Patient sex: F
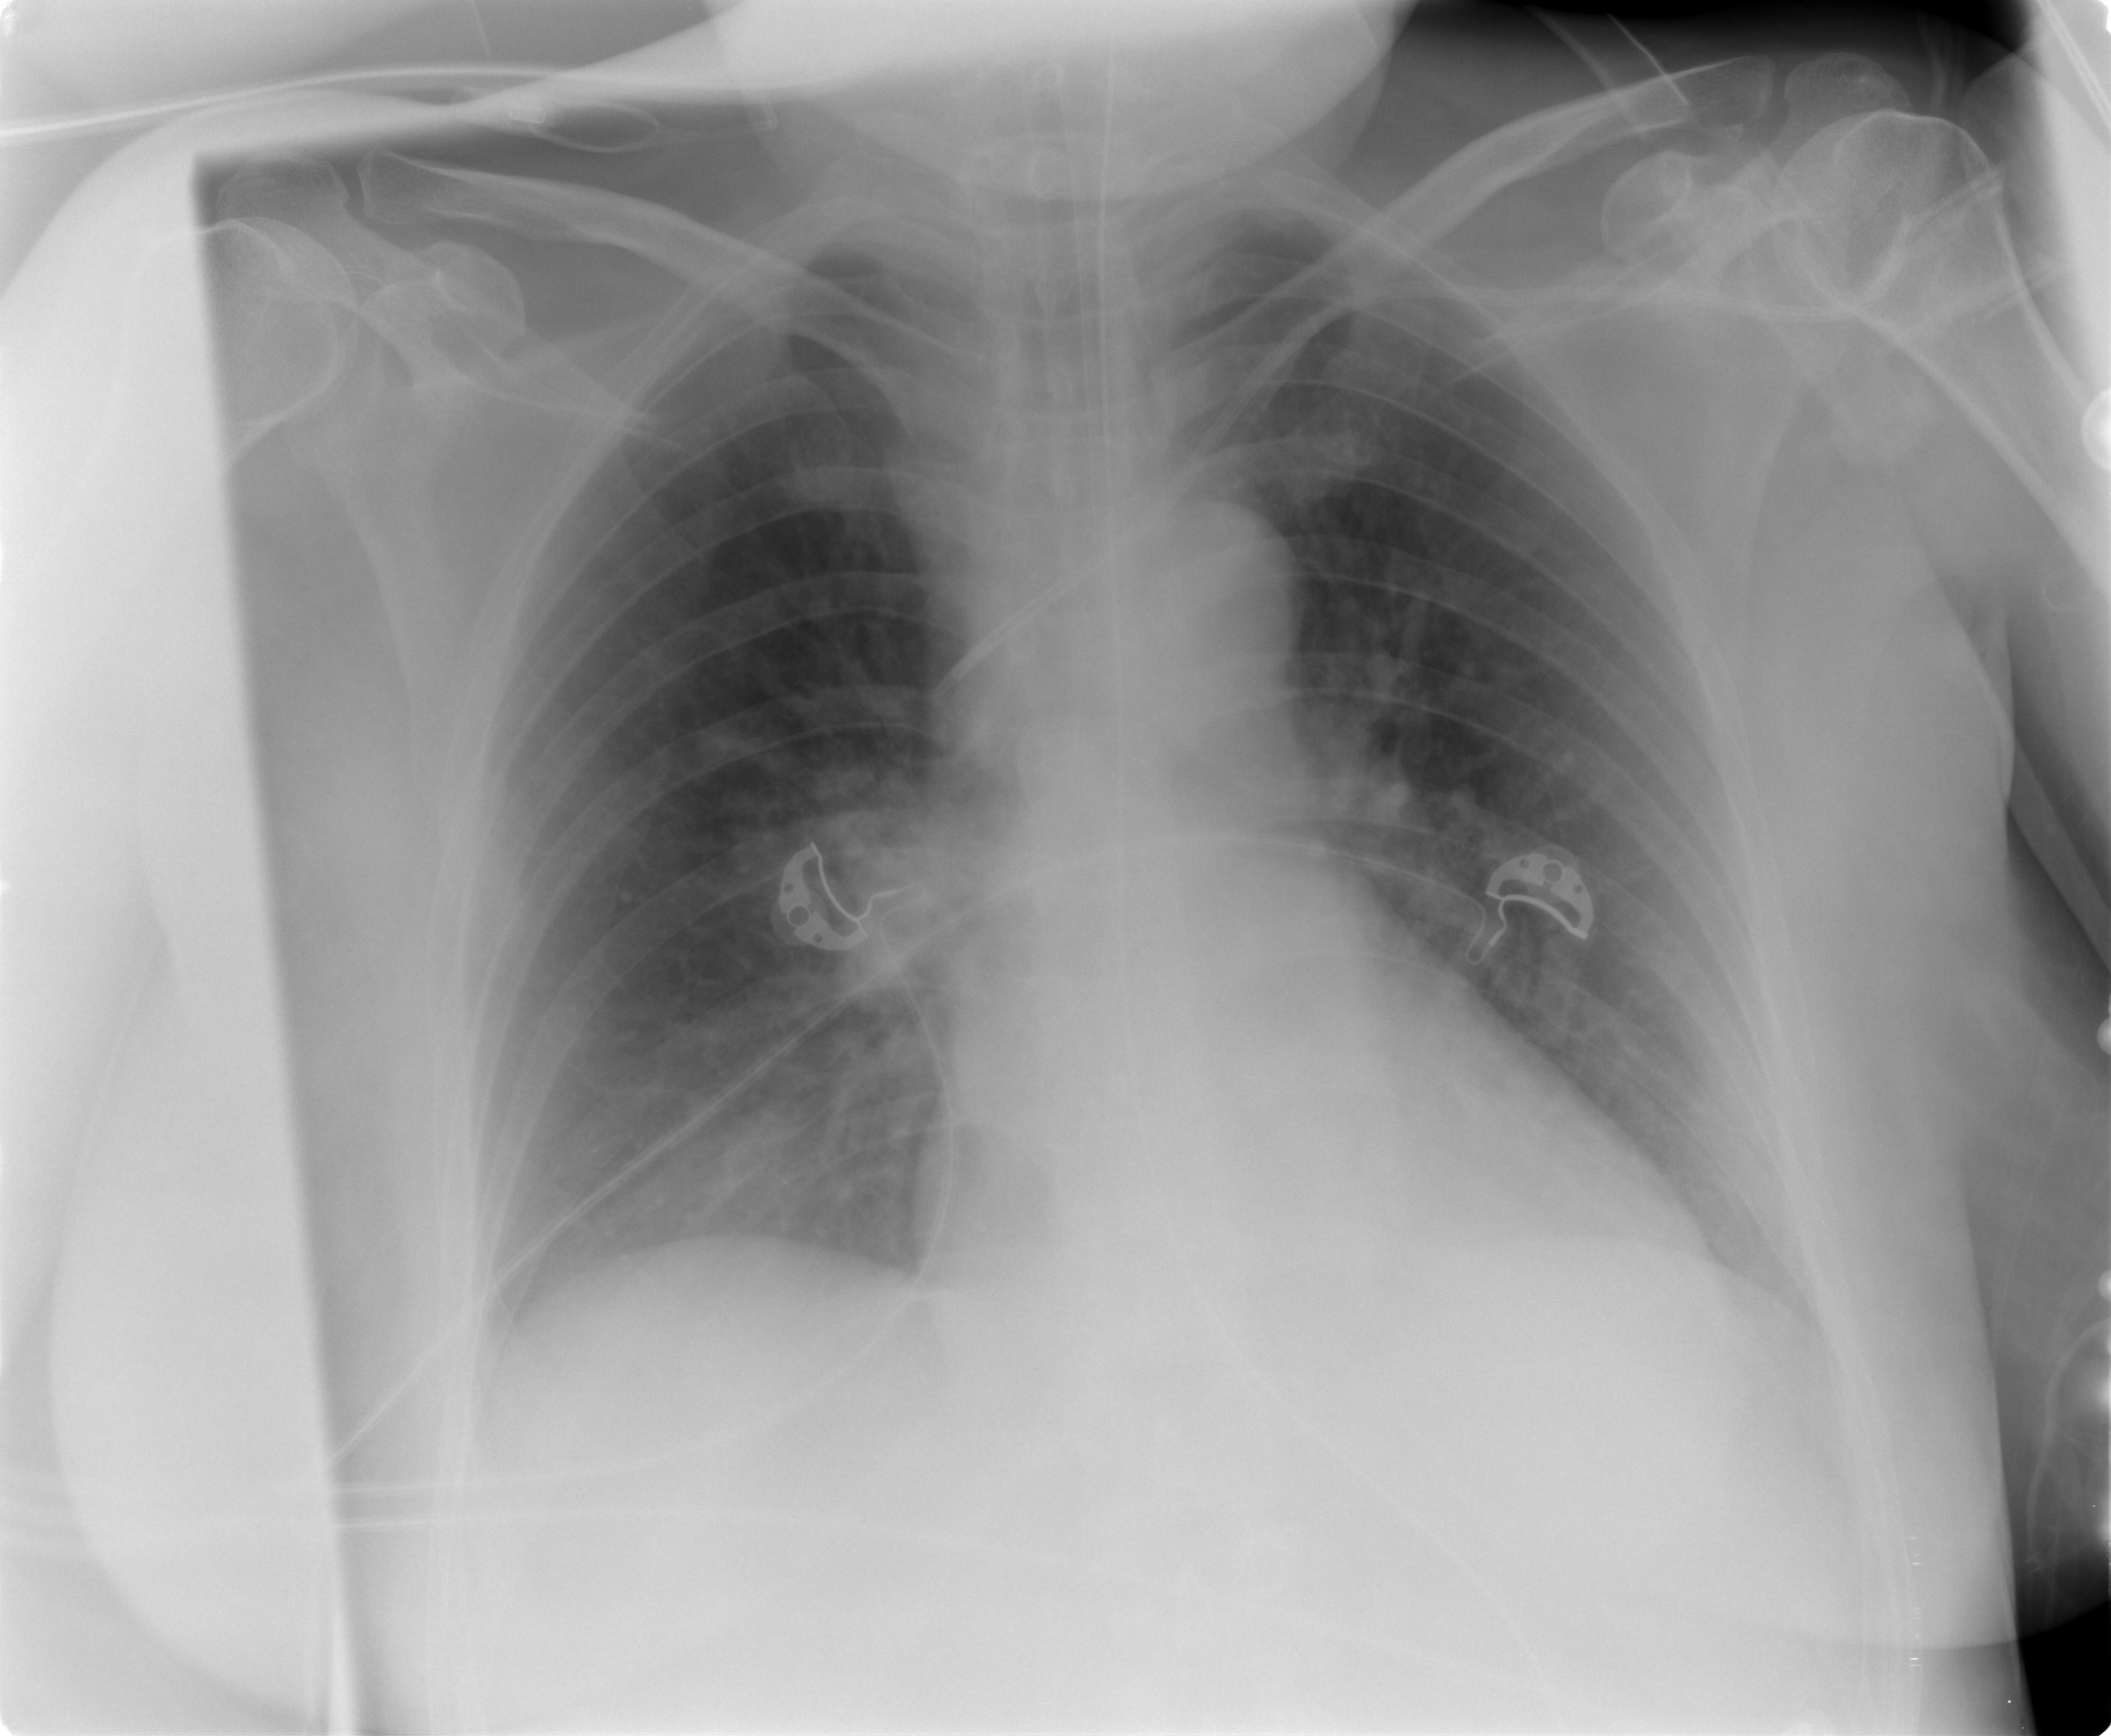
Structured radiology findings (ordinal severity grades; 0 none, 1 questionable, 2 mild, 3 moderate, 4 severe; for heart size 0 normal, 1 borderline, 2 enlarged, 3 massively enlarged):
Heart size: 0
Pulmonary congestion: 2
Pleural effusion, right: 0
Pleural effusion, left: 0
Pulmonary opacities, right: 2
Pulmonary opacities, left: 0
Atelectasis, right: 0
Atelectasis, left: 0